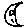
Label: moon